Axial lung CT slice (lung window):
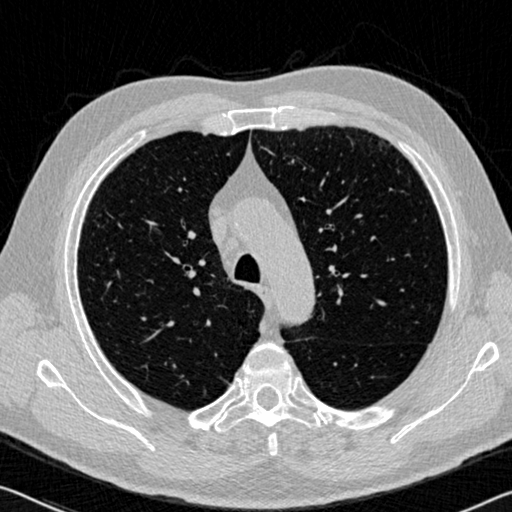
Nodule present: no